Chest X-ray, PA view. Patient: 49 years old, sex F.
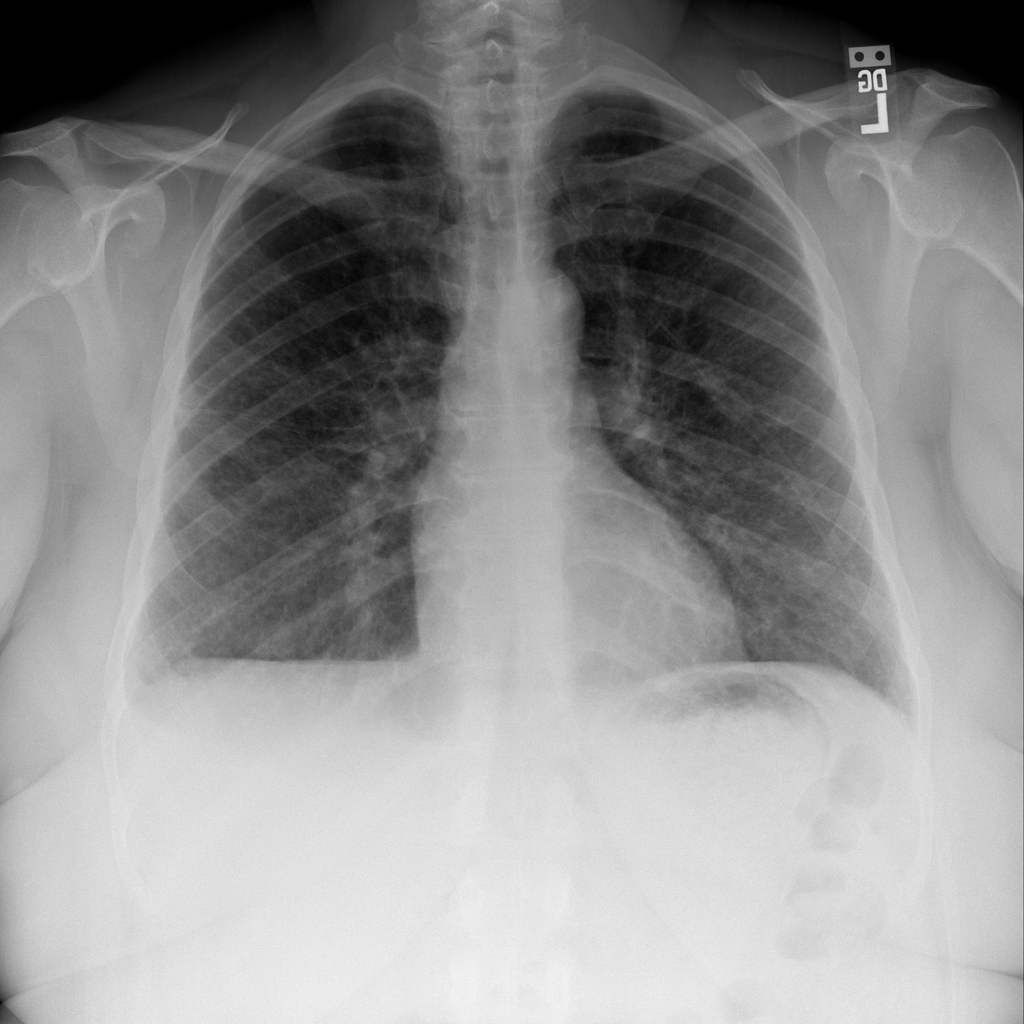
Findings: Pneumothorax